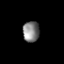
Tissue: prostate
Cell type: T cells
Senescence score: 0.3465
Nuclear area (px): 335
Mean DAPI intensity: 129.466